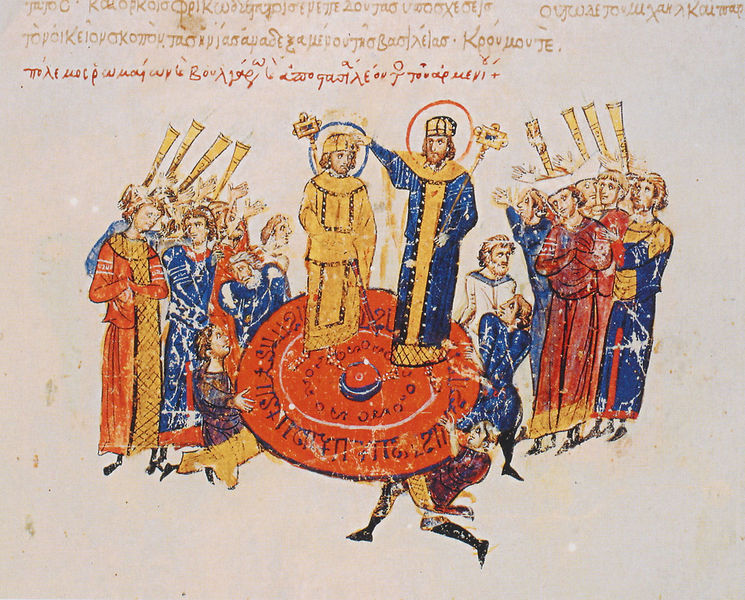
Titel: Illustrierte Chronik des Johannes Skylitzes in Madrid (Skylitzes Matritensis)
Institution: Madrid, Biblioteca Nacional
Schlagwörter: blau, gelb, männer, rot, tragen, gold, mantel, musik, krone, schrift, könig, schild, buch, text, herrscher, heiligenschein, griechisch, mittelalter, krönung, posaunen, fanfaren, heilige, zepter, trompete, erdscheibe, ro